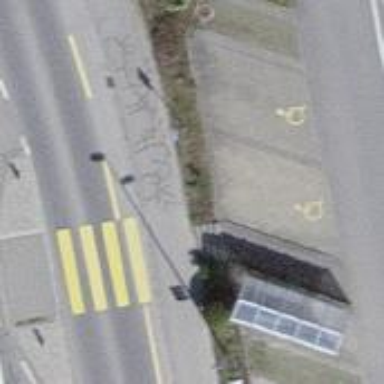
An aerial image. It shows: Road with steps.